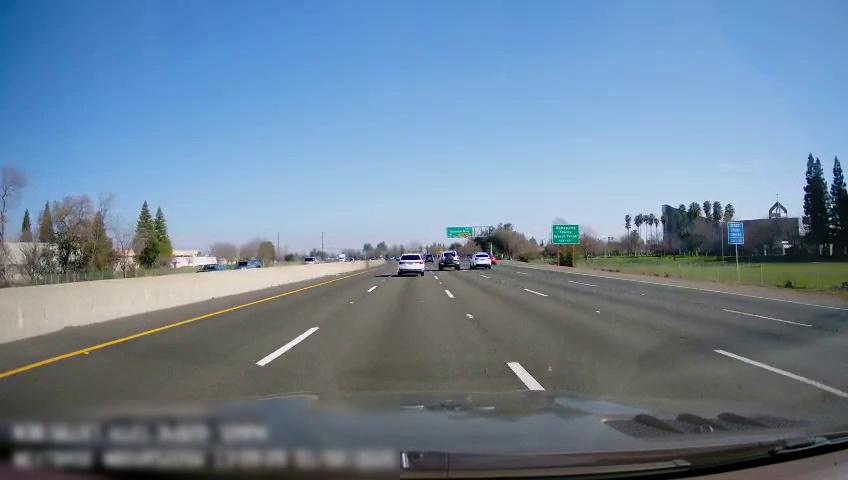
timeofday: Day
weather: Sunny
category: Drivable Space
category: Vehicles | Car
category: Vehicles | Van
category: Vehicles | Truck
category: Vehicles | Car
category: Vehicles | SUV
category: Vehicles | SUV
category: Vehicles | Car
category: Vehicles | SUV
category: Lanes | Alternate Lane
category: Lanes | Current Lane
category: Lanes | Current Lane
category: Lanes | Alternate Lane
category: Lanes | Alternate Lane
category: Lanes | Alternate Lane
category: Traffic | Signs
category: Traffic | Signs
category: Traffic | Signs